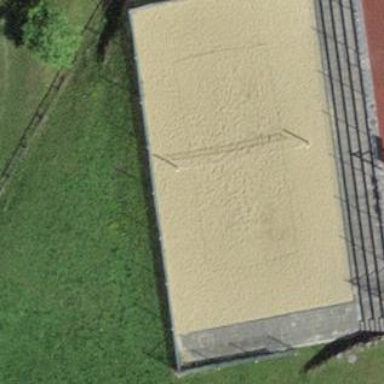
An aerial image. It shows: Playground with sandy surface.